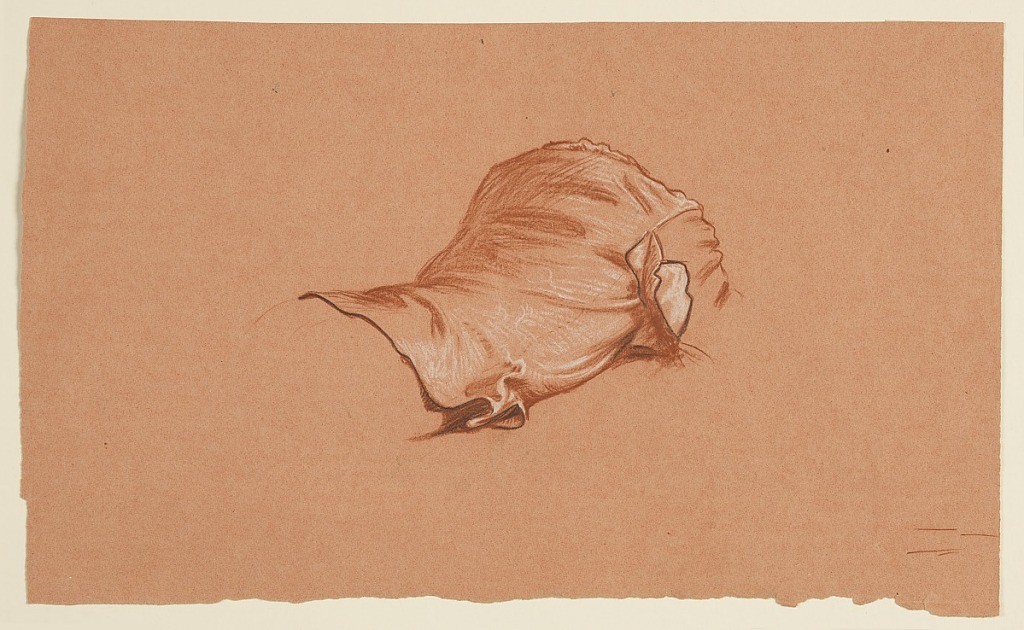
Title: drapery study for costumed male torso
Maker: Elihu Vedder, American, 1836 – 1923
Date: ca. 1890
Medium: Sanguine crayons, white chalk, on salmon-pink paper
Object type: Drawing
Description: Detail study of the drapery of the jacket and torso for the figure in 1955-38-38-a